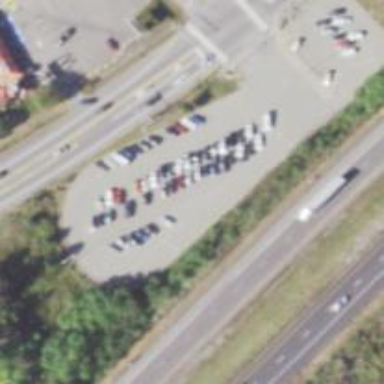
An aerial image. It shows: Parking area with park and ride facility.